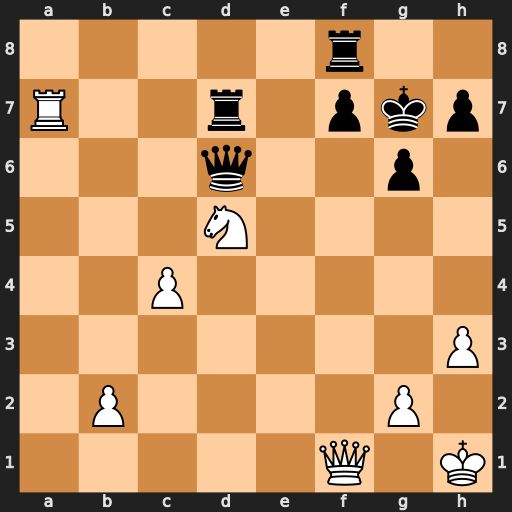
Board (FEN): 5r2/R2r1pkp/3q2p1/3N4/2P5/7P/1P4P1/5Q1K
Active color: w
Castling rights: -
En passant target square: -
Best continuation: Rxd7 Qxd7 Qf6+